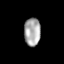
Tissue: skin
Cell type: Epithelial cells
Senescence score: 0.1635
Nuclear area (px): 448
Mean DAPI intensity: 170.212